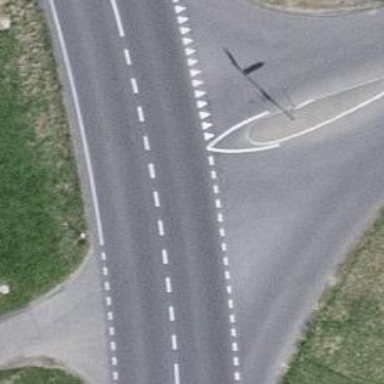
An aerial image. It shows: Road with "give way" sign.